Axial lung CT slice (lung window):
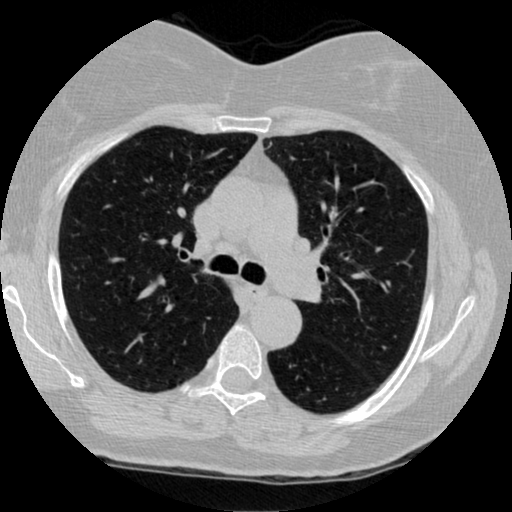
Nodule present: no